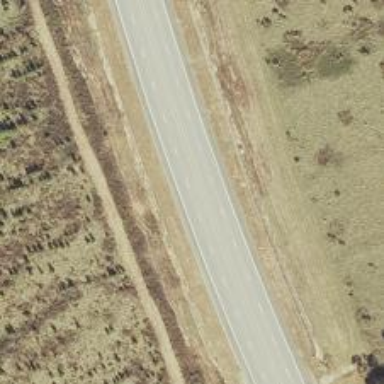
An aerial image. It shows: Asphalt road classified as primary highway.